Два точечных тела начинают одновременно двигаться: первое по окружности радиуса $R$ с постоянной по модулю скоростью $v_{1}$, второе из центра той же окружности со скоростью $v_{2}=\frac{4}{5} v_{1}$, причем вектор $\vec{v}_{2}$ направлен все время на первое тело (см. рисунок).
На каком расстоянии друг от друга окажутся тела через время $\tau \gg \frac{2 \pi R}{v_{1}}$ ?
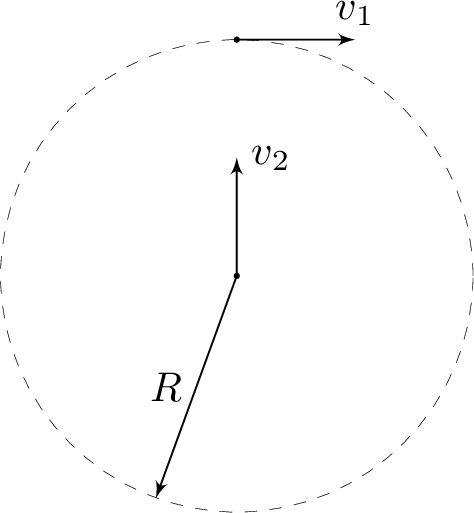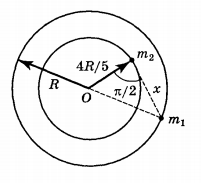
Решение: Через некоторое время тела будут двигаться по концентрическим окружностям с одинаковыми угловыми скоростями. Решение ясно из рисунка. $$ x=\sqrt{R^{2}-\left(\frac{4}{5}\right)^{2} R^{2}}=\frac{3}{5} R. $$
Ответ: $$ x=\sqrt{R^{2}-\left(\frac{4}{5}\right)^{2} R^{2}}=\frac{3}{5} R. $$
Темы:
T, Механика, Кинематика, Сложение скоростей, Всероссийские, Относительное движение